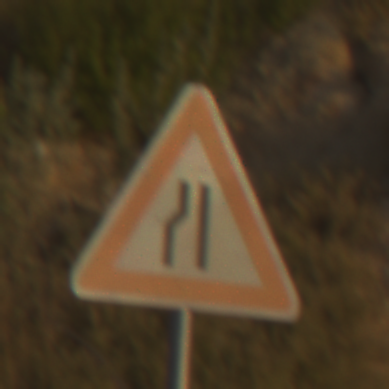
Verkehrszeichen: EinseitigVerengteFahrbahnLinks
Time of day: SunriseSunset
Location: Outdoor (Nature)
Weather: PartlyCloudy
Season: NotSpecified
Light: Natural